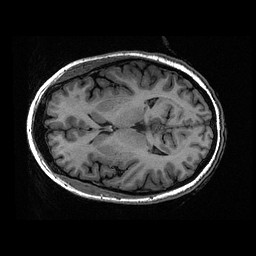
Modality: T1w
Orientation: axial
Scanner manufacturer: ge
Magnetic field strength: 3 T
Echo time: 0.00318 s